Interaction volume radius: 10 \u00c5
Interaction volume height: 10 \u00c5
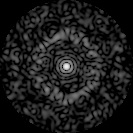
Disorder parameter: 0.8276